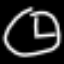
Label: clock